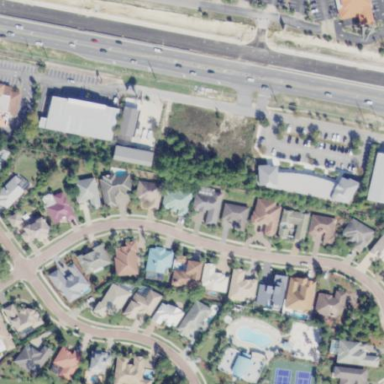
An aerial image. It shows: This residential area consists of single-family homes.